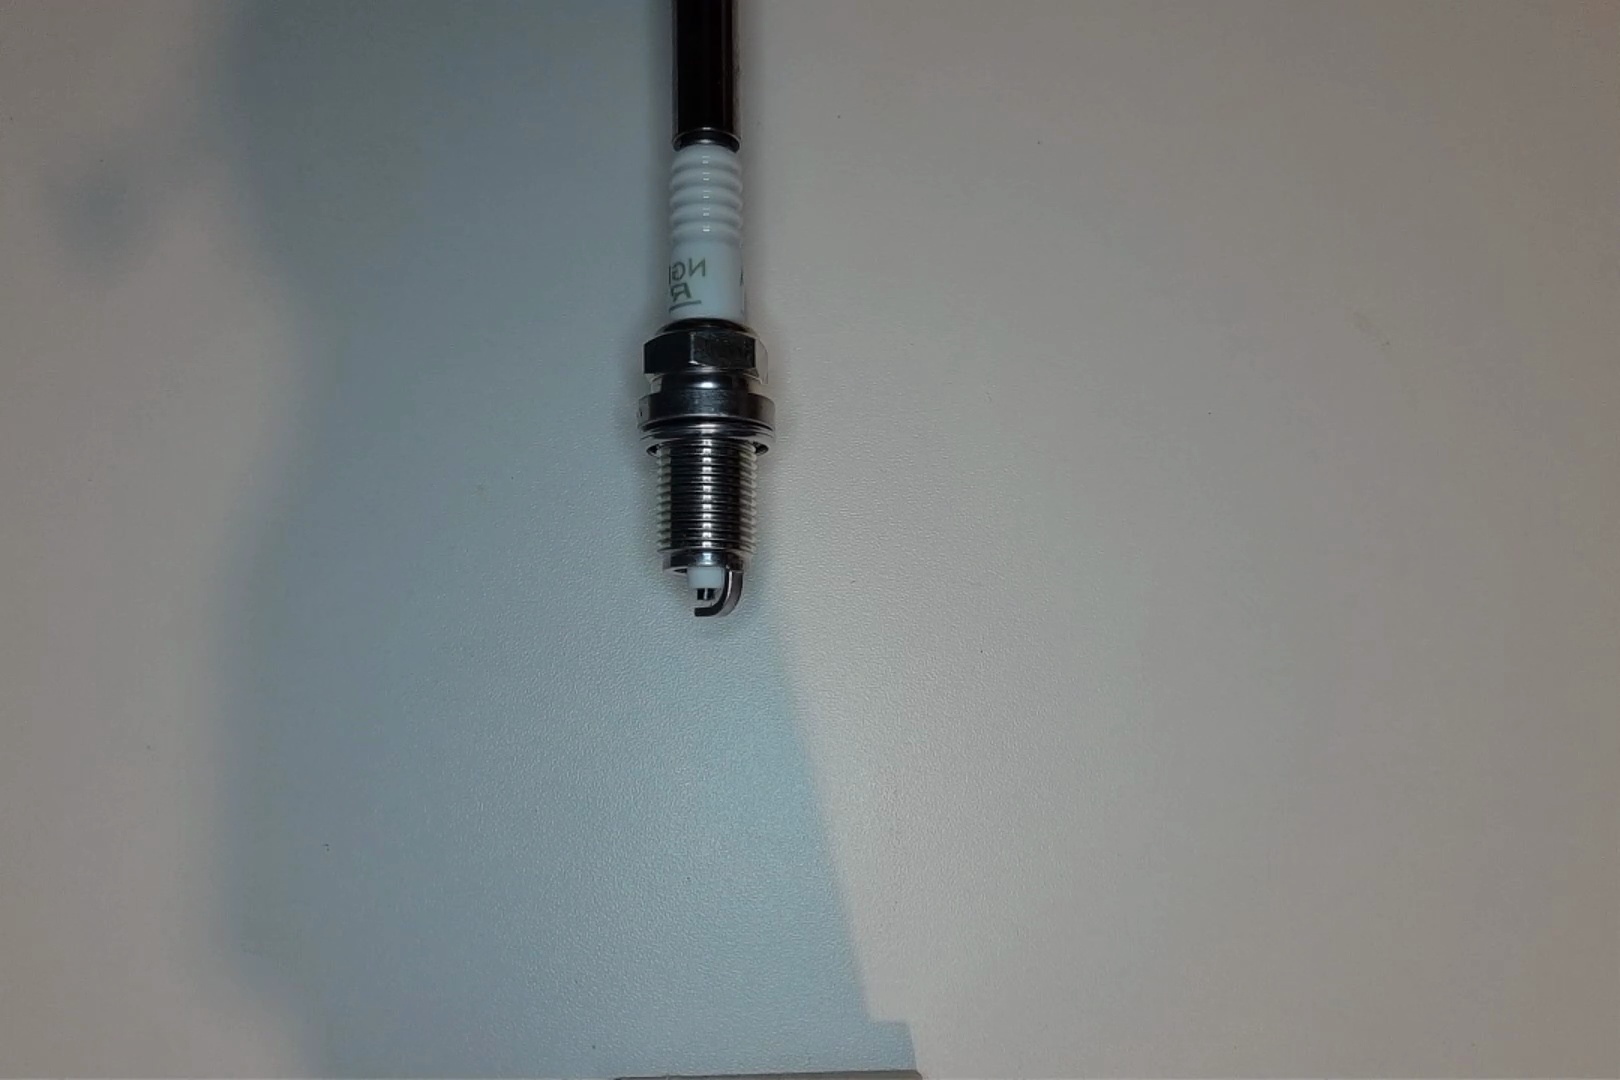
Label: normal